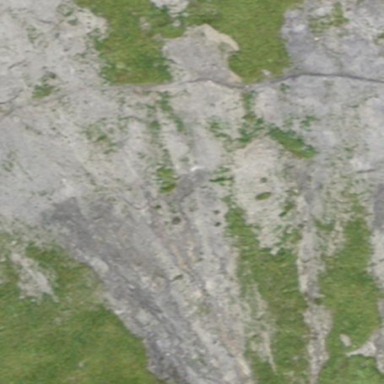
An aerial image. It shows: Natural scree.